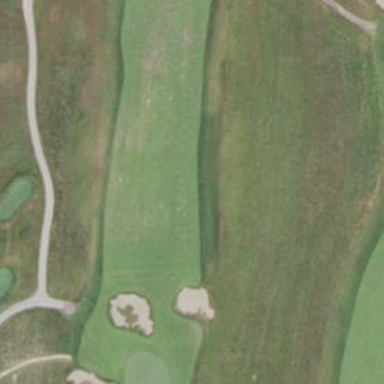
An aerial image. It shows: Golf fairway surrounded by grass.